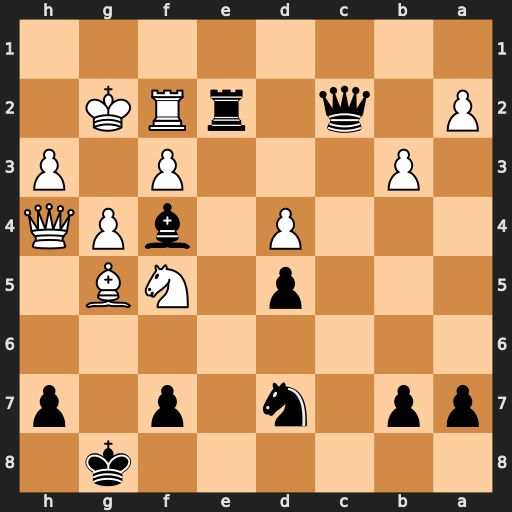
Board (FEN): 6k1/pp1n1p1p/8/3p1NB1/3P1bPQ/1P3P1P/P1q1rRK1/8
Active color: b
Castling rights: -
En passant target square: -
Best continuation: Rxf2+ Qxf2 Qxf2+ Kxf2 Bxg5